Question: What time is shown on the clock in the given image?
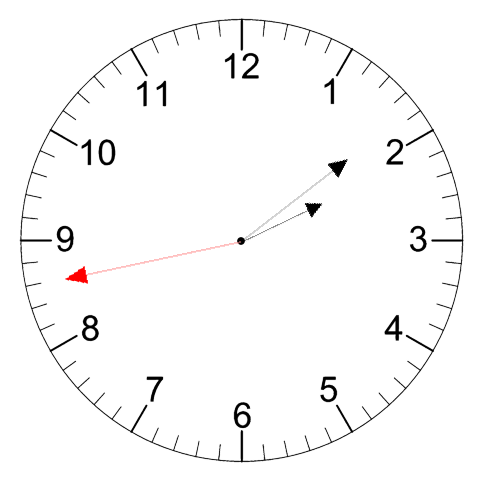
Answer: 02:08:43